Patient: sex F, age 31
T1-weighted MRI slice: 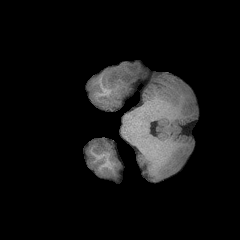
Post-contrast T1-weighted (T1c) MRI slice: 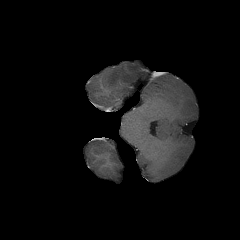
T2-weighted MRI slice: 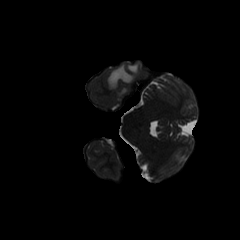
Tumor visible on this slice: yes
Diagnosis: Glioblastoma, IDH-wildtype
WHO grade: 4